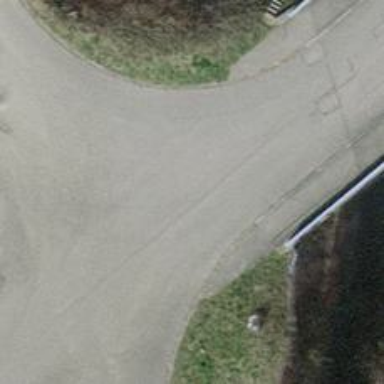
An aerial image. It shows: Residential road with asphalt surface. There is bridge over this road with sidewalks on both sides.